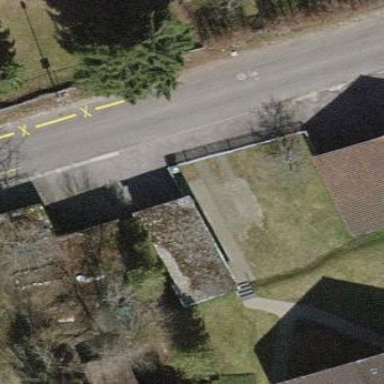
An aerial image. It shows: Garage with flat roof.